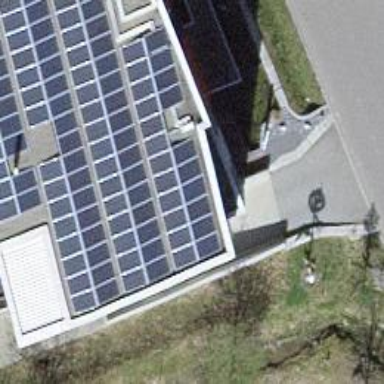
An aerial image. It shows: Solar power generator with photovoltaic panels.